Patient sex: F
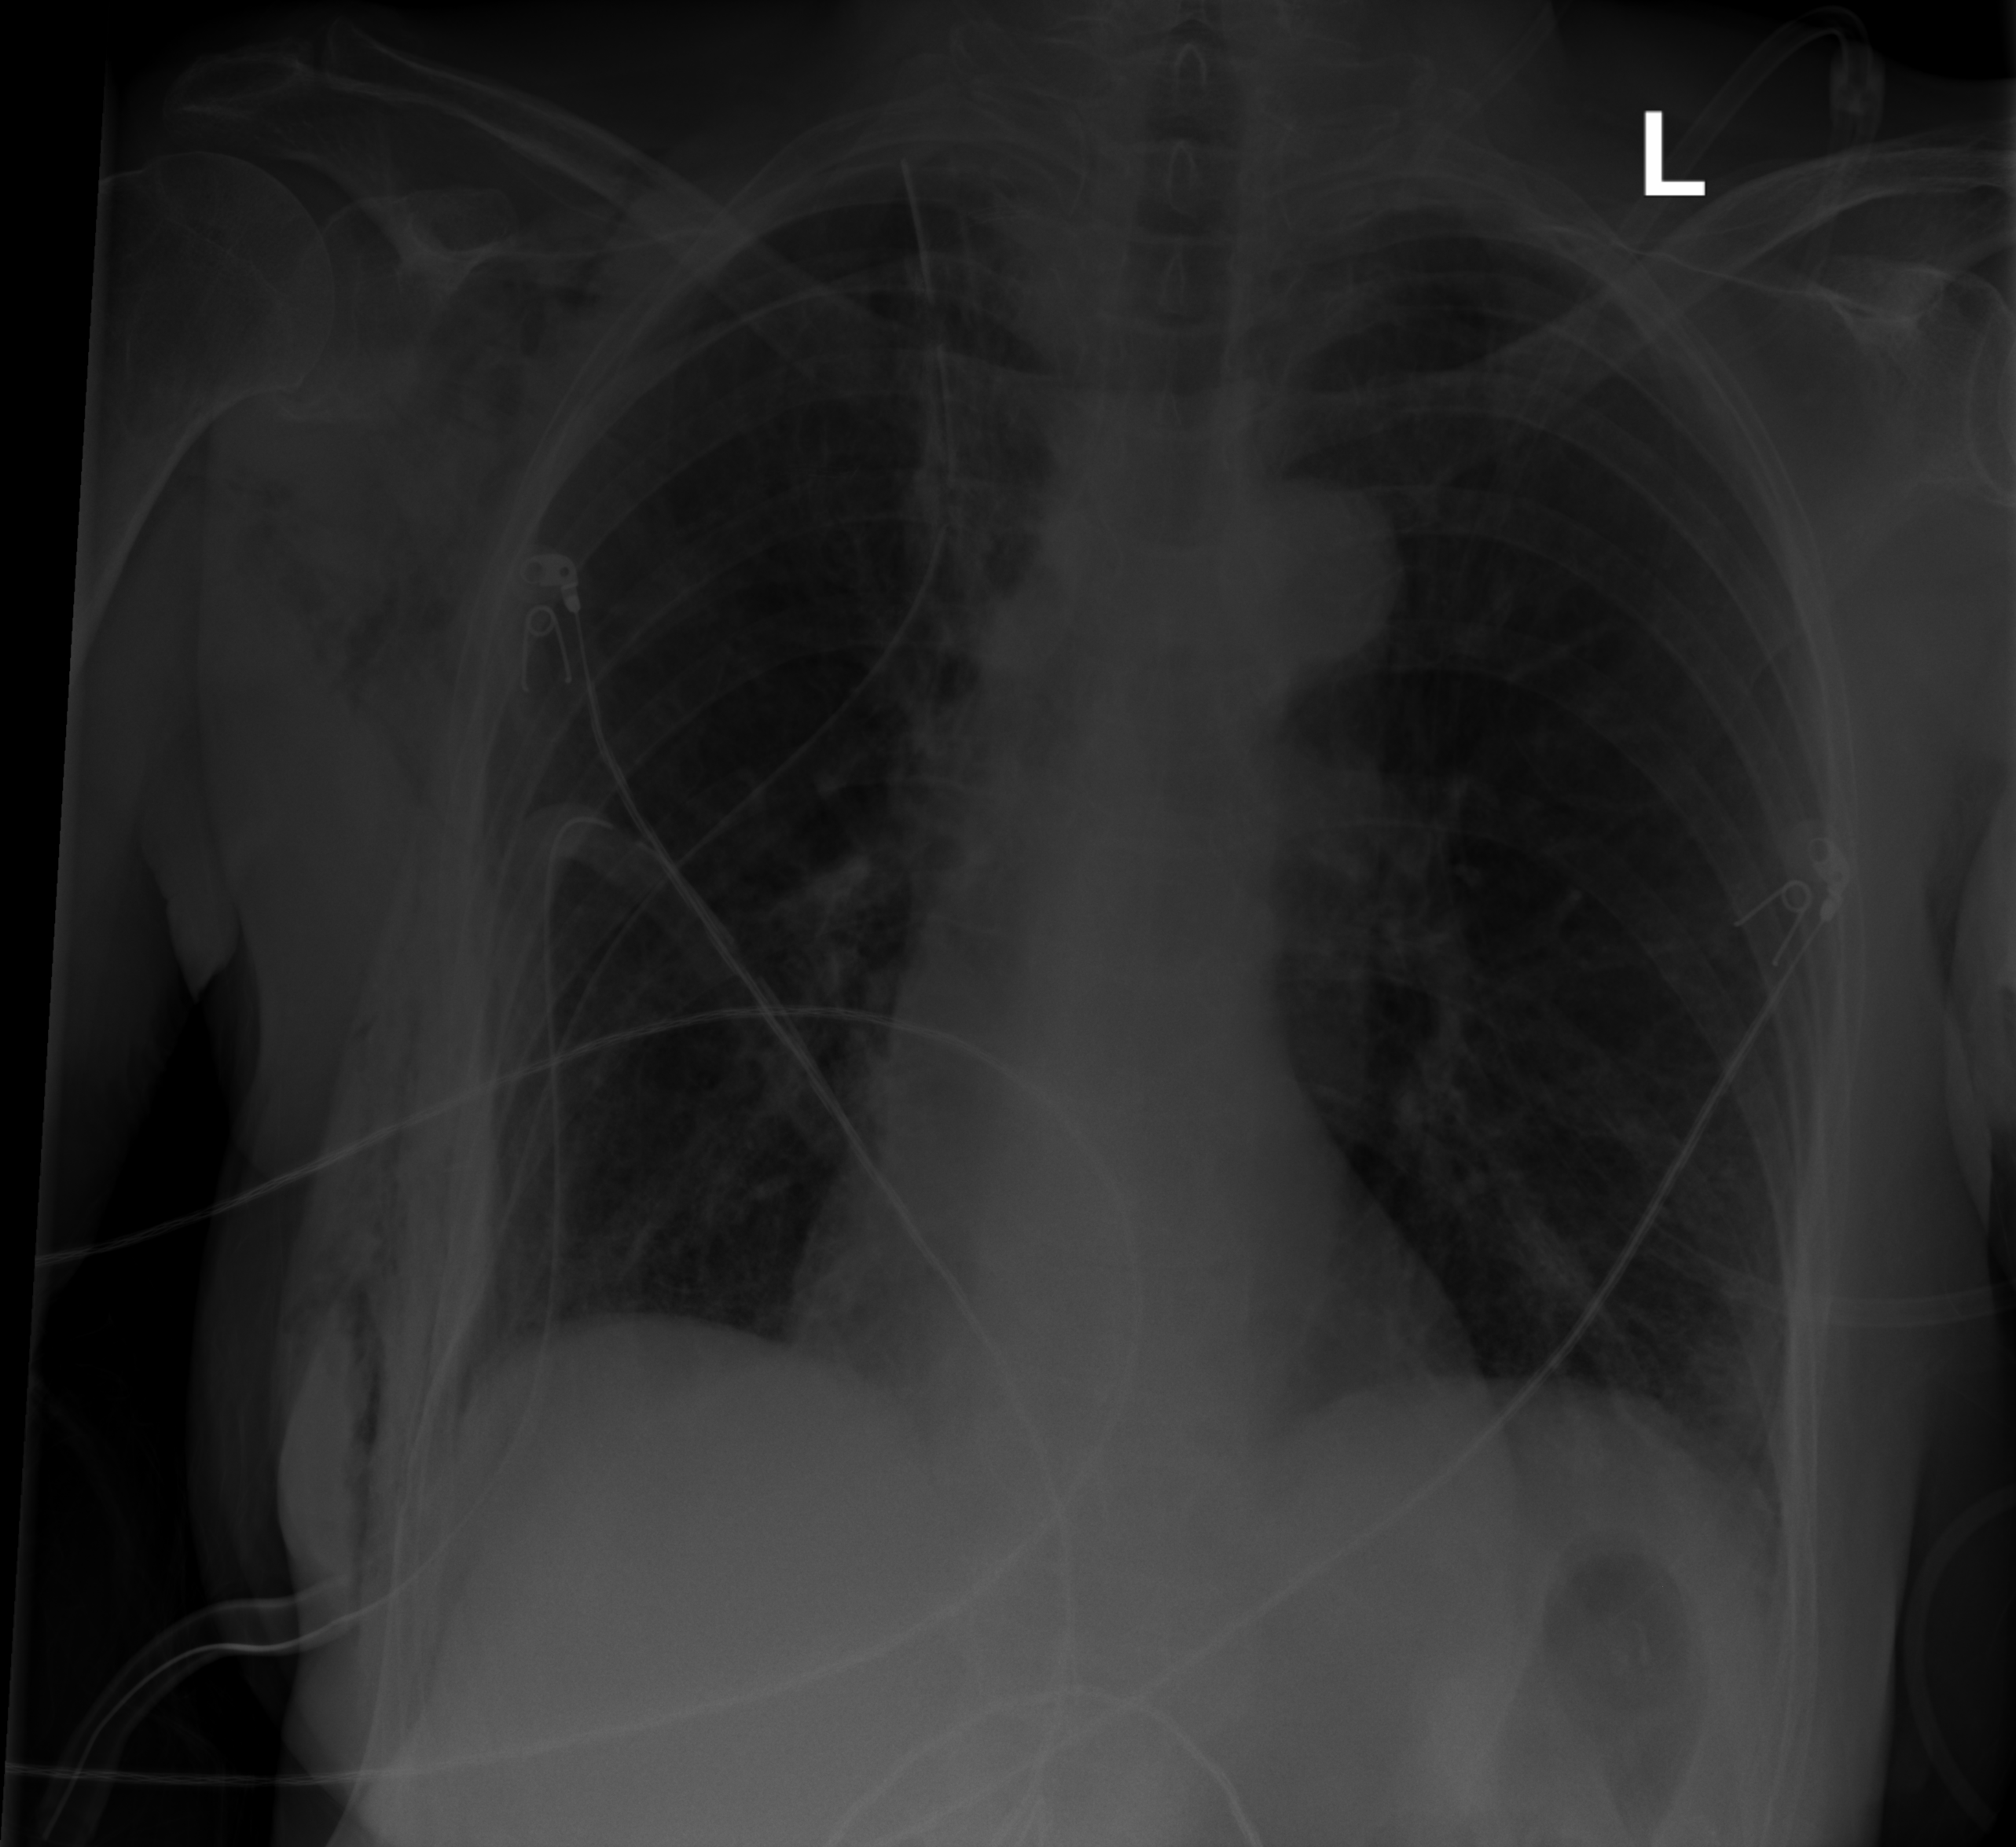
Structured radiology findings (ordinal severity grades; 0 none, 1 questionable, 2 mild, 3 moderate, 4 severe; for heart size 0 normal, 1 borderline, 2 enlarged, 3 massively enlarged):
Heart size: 0
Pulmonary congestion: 0
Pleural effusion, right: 1
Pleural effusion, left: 1
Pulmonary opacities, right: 0
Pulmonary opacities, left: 0
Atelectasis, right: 2
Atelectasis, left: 2